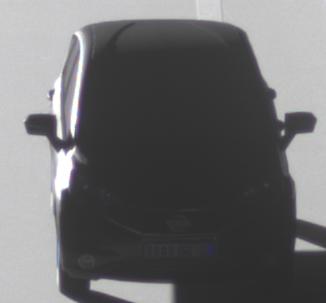
Make: Nissan
Model: Note 1.2
Detailed model: Note (E12) (10/13 - 12/16)
Model produced from: 2013/10
Model produced until: 2015/09
Doors: 5
Color: black
Road condition: dry road
Daytime: sunrise or sunset
Contrast: high contrast